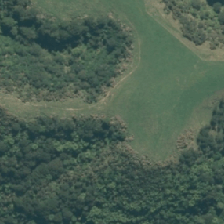
Land cover: grose_broom